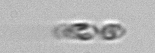
Label: Cerataulina_pelagica